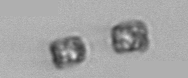
Label: Thalassiosira